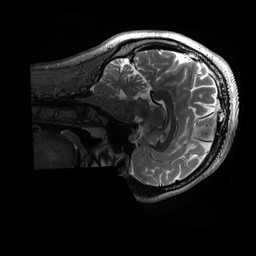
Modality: T2w
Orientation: sagittal
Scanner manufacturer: siemens
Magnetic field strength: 3 T
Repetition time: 3.2 s
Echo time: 0.564 s